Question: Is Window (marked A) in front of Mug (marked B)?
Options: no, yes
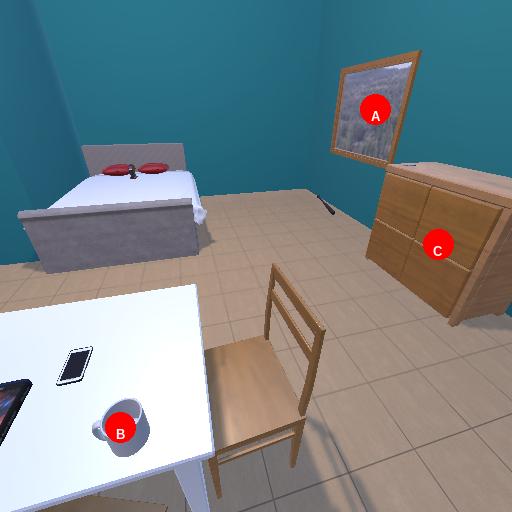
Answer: no